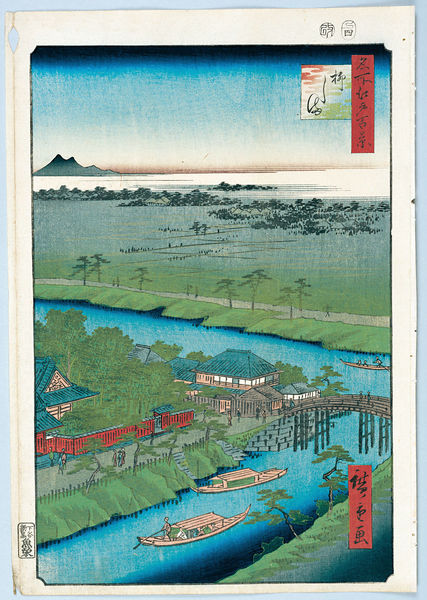
Titel: 100 berühmte Ansichten von Edo
Künstler: Utagawa Hiroshige
Schlagwörter: baum, berg, blau, gemälde, himmel, meer, wasser, wolken, bäume, fluss, grün, landschaft, see, ufer, braun, bunt, grau, strasse, weiss, zeichnung, dach, gebäude, haus, rot, weg, wiese, steine, bild, horizont, häuser, brücke, kanal, wald, boot, boote, holzschnitt, japan, schiff, schiffe, fassade, berge, gebirge, dorf, mauer, farbe, wolkenlos, treppe, japanisch, schriftzeichen, asien, holzdruck, asiatisch, stempel, china, tempel, boate, ukiyo-e, xilografie